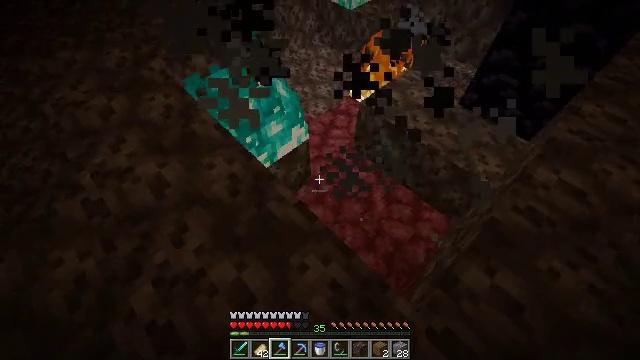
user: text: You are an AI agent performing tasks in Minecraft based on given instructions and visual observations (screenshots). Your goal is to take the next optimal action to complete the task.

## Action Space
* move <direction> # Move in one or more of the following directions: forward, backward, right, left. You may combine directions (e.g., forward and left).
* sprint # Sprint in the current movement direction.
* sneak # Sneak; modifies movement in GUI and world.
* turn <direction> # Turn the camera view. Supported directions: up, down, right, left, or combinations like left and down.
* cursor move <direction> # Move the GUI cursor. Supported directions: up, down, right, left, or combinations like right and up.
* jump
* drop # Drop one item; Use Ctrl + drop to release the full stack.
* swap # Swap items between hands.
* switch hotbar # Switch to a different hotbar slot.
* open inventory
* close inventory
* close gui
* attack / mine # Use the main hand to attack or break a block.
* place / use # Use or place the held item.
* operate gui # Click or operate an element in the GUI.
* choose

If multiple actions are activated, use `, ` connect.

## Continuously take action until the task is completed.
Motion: motion action
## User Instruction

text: Extinguish the fire.
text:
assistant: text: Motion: attack / mine